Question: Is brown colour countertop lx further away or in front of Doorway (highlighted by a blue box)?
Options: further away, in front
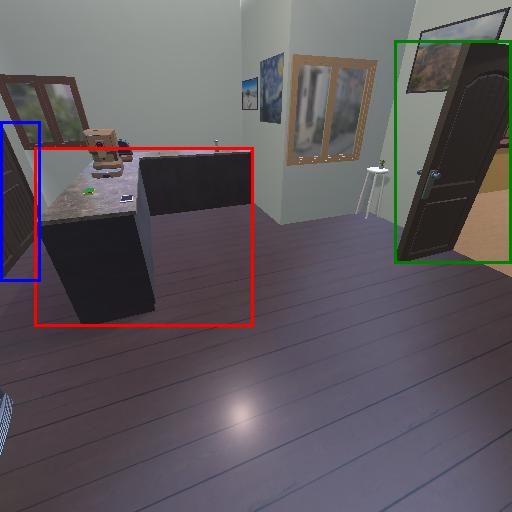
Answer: further away